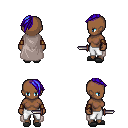
a pixel art fantasy rpg character, female body template, human, dark skin, gray cape, white pants, blue long mohawk hairstyle, cloth bracers, gray slippers, dagger, four views (front, back, left, right), 2x2 character sprite sheet, small pixel art, hard edges, no anti-aliasing